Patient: sex M, age 35
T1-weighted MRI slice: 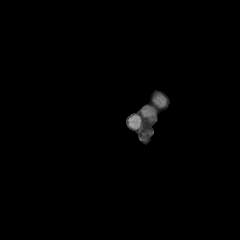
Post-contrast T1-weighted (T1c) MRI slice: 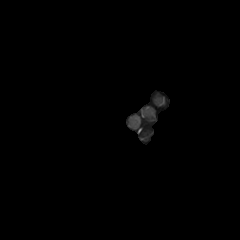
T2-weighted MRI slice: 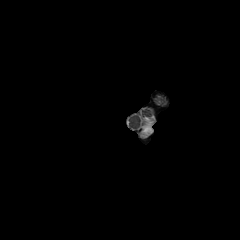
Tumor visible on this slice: no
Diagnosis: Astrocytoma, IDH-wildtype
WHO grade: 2